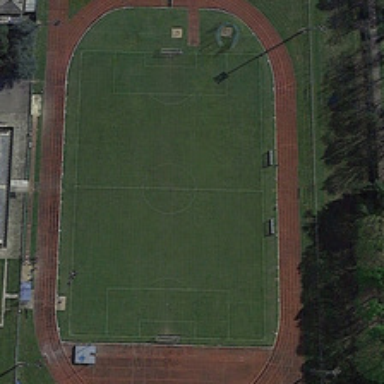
A playground is near a row of green trees .